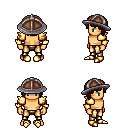
a pixel art fantasy rpg character, male body template, human, tanned skin, gold arm armor, gold greaves, brown pageboy hairstyle, chain helm, gold boots, four views (front, back, left, right), 2x2 character sprite sheet, small pixel art, hard edges, no anti-aliasing